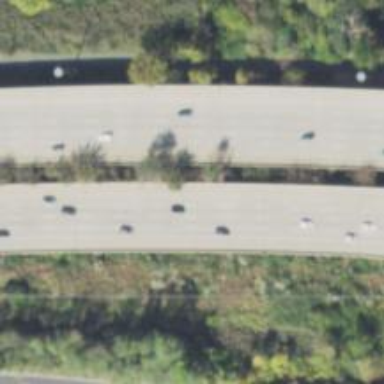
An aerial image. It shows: Viaduct bridge over motorway with asphalt surface.